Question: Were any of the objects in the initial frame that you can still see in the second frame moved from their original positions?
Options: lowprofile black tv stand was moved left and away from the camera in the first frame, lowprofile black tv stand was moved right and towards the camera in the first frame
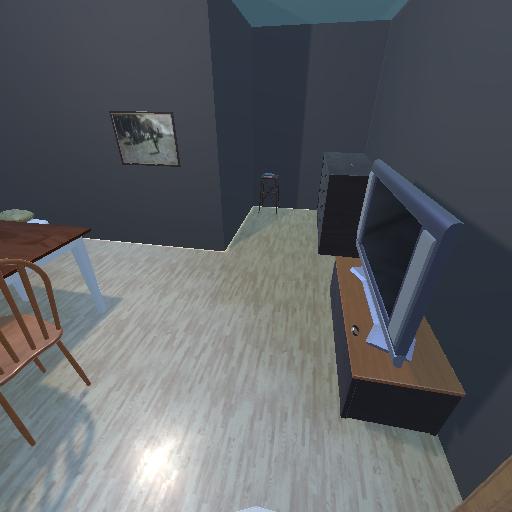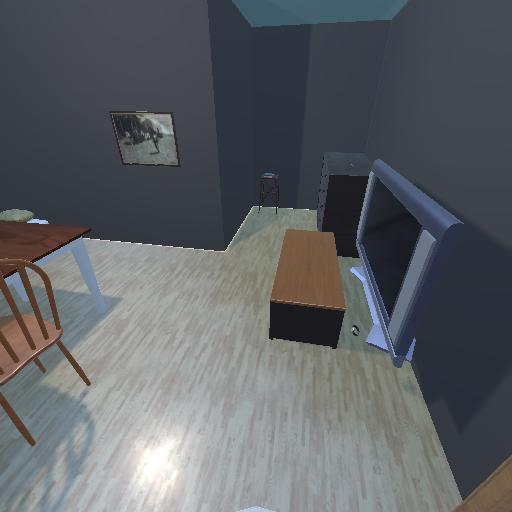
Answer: lowprofile black tv stand was moved left and away from the camera in the first frame